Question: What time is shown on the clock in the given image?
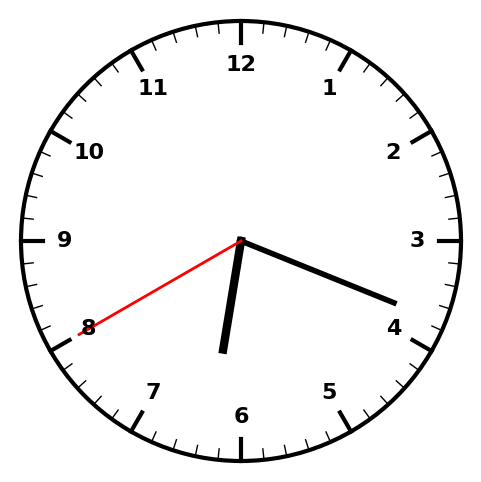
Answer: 06:18:40